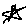
Label: star